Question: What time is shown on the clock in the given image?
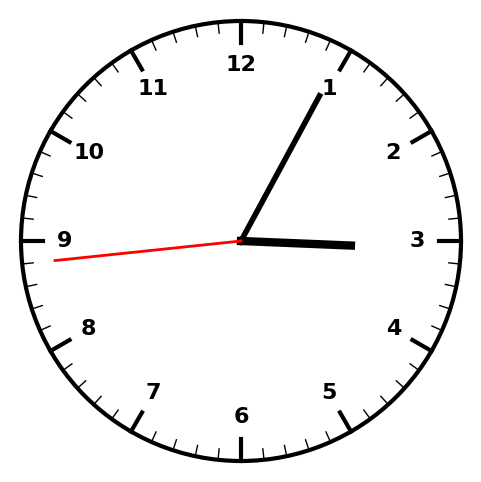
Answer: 03:04:44